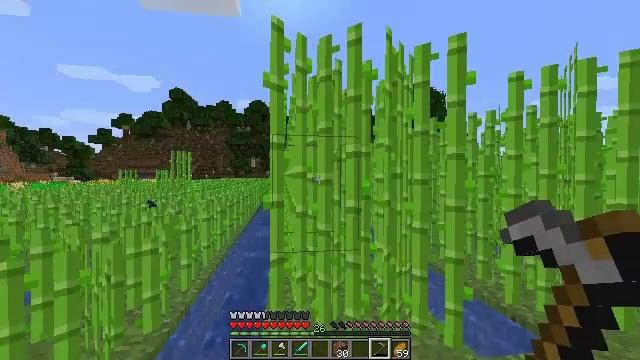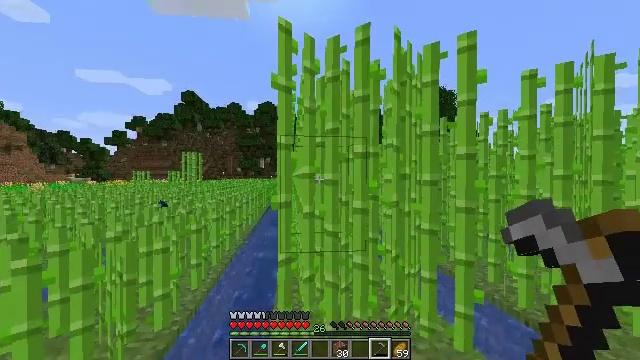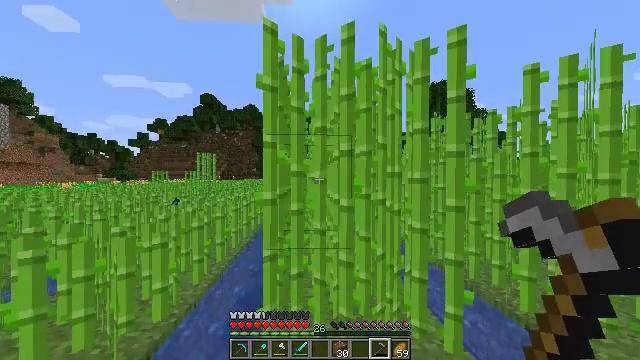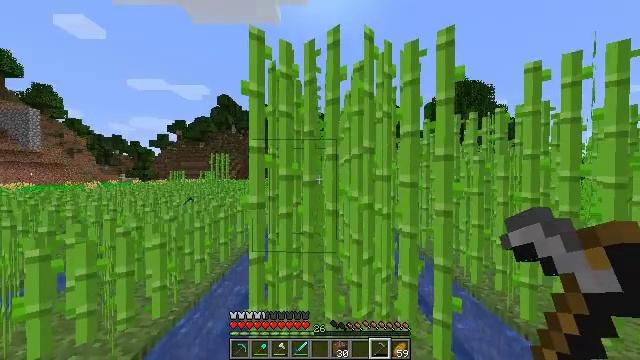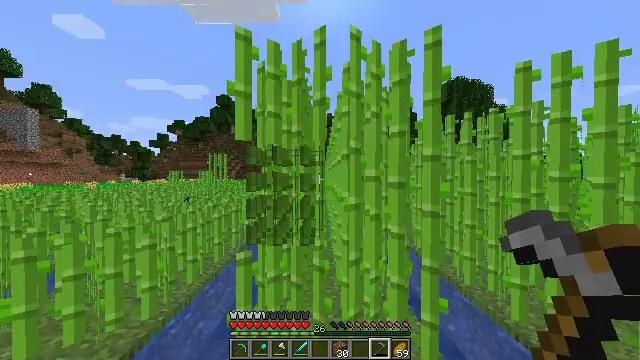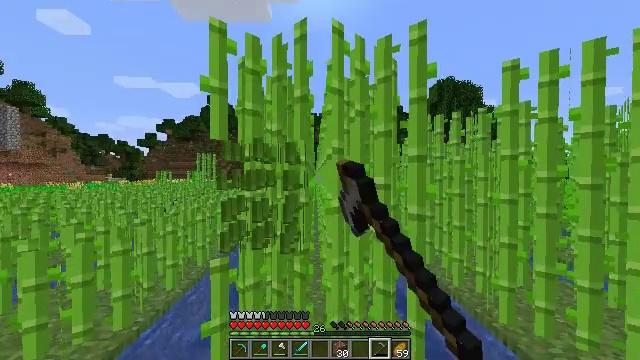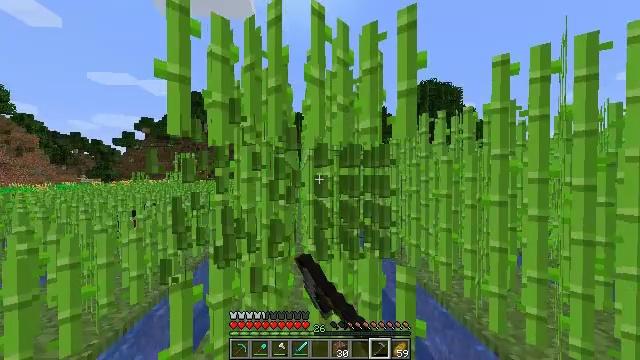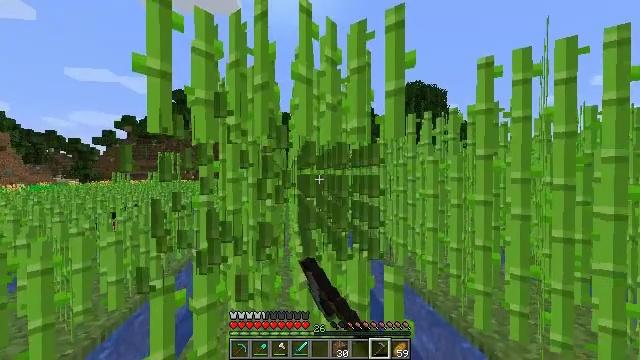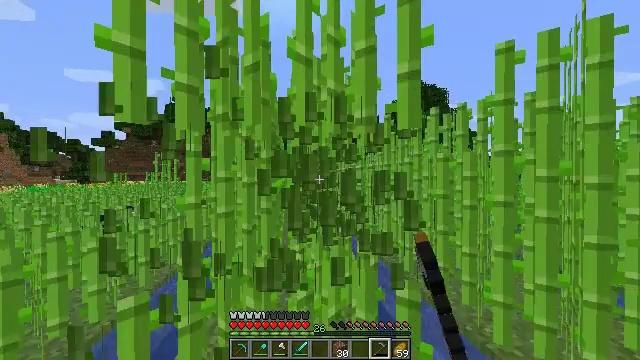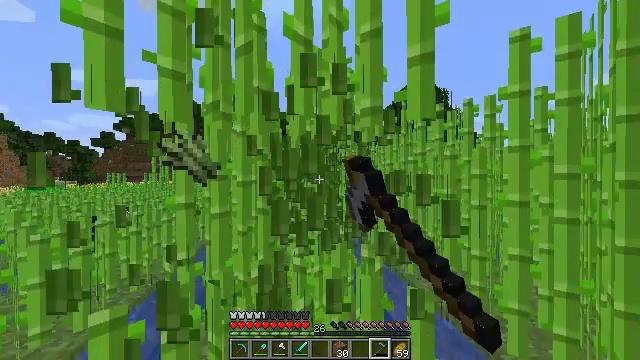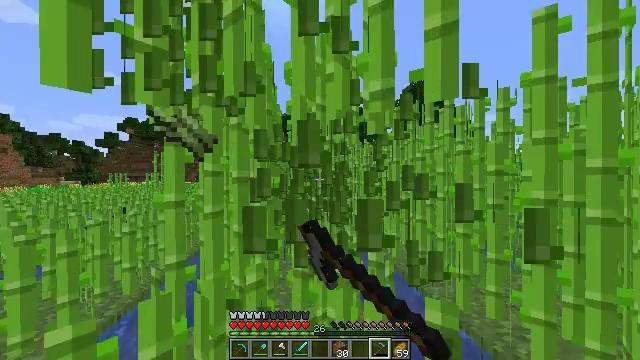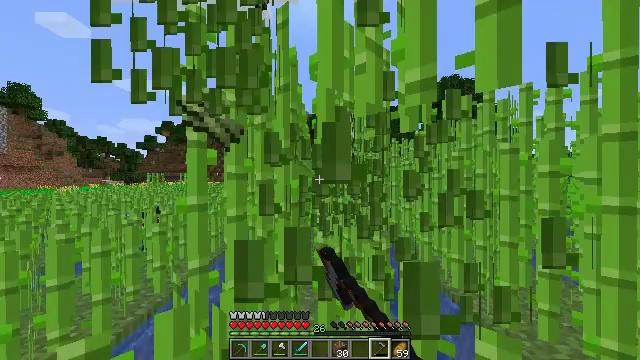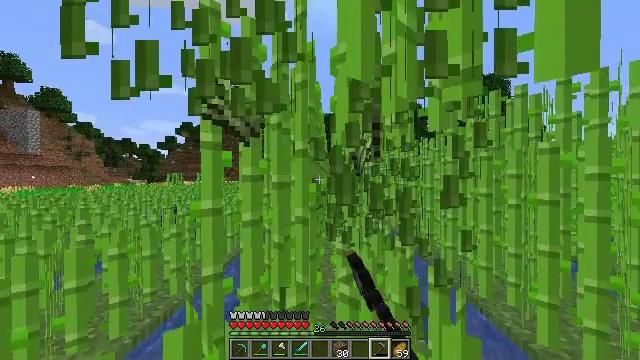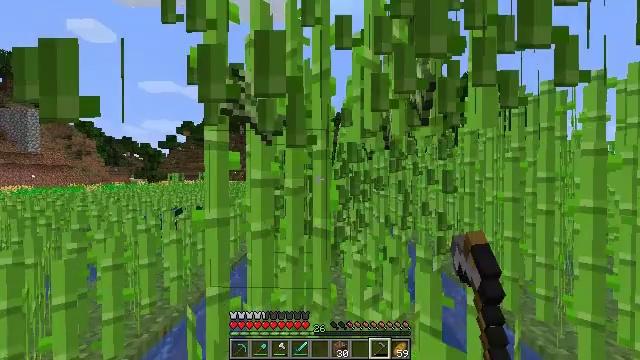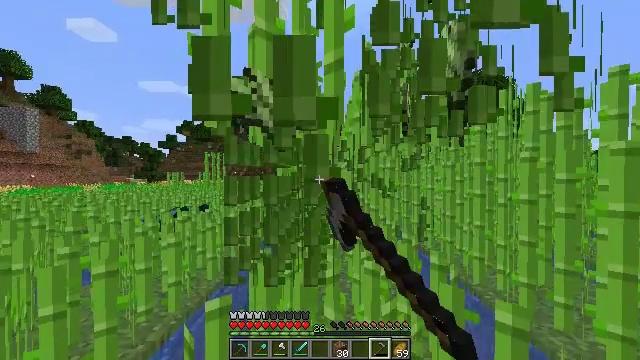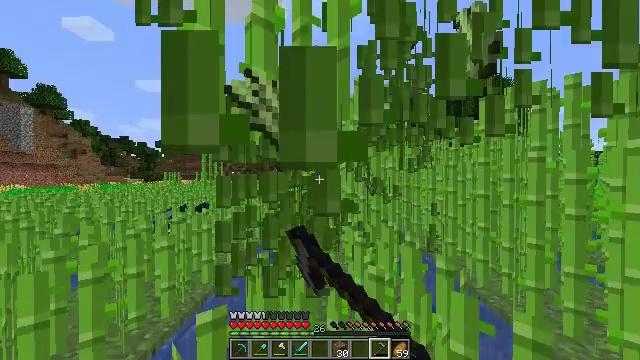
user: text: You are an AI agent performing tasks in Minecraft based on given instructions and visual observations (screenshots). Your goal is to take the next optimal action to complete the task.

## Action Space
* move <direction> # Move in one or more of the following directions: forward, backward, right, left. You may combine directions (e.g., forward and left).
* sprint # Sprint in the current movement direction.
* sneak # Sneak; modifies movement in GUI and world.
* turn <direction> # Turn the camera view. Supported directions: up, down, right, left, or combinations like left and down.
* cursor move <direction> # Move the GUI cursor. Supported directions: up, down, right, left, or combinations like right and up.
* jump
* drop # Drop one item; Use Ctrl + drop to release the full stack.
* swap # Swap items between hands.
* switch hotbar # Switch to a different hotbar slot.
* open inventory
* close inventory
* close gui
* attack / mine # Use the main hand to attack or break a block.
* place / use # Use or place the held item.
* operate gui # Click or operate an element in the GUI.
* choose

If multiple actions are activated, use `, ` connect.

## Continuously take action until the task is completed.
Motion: motion action
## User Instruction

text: Gather sugar cane for crafting.
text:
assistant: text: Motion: move right, turn left
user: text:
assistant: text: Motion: move right, turn left
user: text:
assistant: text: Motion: move right, turn left
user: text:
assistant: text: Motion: move forward, attack / mine
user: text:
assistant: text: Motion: move forward, turn right, attack / mine
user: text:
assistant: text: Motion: move forward, turn right, attack / mine
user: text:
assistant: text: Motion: move forward, turn right, attack / mine
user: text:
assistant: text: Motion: move forward, attack / mine
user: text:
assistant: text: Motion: move forward, attack / mine
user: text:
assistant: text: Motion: move forward, attack / mine
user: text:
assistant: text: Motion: move forward and move left, turn left, attack / mine
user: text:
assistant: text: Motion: move forward and move left, turn left, attack / mine
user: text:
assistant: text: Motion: move forward and move left, attack / mine
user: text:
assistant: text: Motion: move forward, attack / mine
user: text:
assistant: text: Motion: move forward, attack / mine
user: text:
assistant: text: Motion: move forward, turn right, attack / mine
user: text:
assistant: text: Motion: move forward, sprint, turn right, attack / mine
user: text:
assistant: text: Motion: move forward, sprint, attack / mine
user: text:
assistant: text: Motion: move forward, sprint, attack / mine
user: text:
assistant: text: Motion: move forward, sprint, attack / mine
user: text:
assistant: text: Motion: move forward, sprint, attack / mine
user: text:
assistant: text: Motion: move forward, sprint, attack / mine
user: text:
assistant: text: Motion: move forward, sprint, attack / mine
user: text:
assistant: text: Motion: move forward, sprint, attack / mine
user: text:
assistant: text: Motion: move forward, sprint, attack / mine
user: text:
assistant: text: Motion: move forward, sprint, attack / mine
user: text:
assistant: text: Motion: move forward, sprint, attack / mine
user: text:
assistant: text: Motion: move forward, sprint, attack / mine
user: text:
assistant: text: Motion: move forward, sprint, turn right, attack / mine
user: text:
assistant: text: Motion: move forward, sprint, turn right, attack / mine